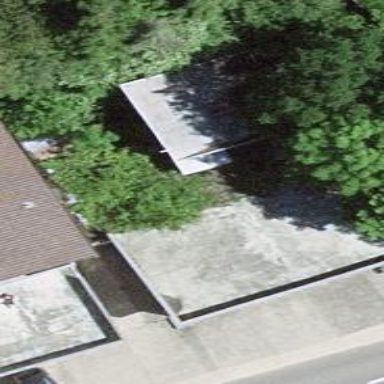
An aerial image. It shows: Garage.